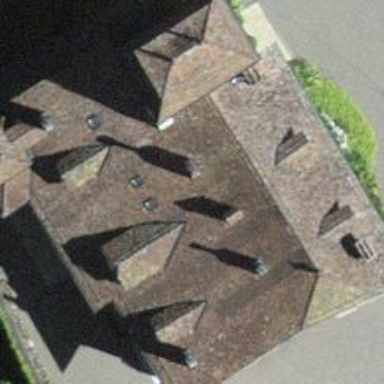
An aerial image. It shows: Historic castle building.